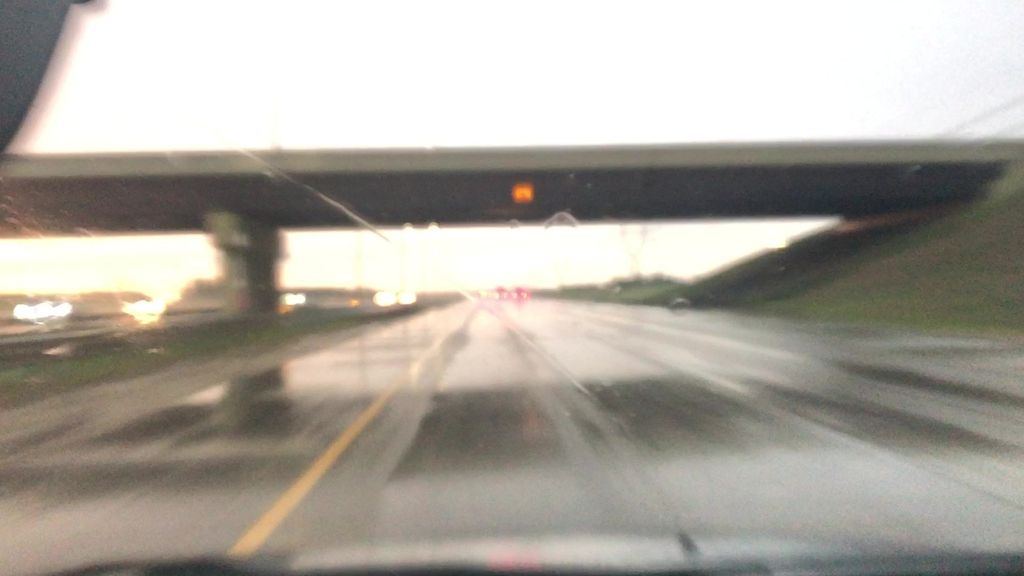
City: edmonton